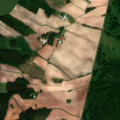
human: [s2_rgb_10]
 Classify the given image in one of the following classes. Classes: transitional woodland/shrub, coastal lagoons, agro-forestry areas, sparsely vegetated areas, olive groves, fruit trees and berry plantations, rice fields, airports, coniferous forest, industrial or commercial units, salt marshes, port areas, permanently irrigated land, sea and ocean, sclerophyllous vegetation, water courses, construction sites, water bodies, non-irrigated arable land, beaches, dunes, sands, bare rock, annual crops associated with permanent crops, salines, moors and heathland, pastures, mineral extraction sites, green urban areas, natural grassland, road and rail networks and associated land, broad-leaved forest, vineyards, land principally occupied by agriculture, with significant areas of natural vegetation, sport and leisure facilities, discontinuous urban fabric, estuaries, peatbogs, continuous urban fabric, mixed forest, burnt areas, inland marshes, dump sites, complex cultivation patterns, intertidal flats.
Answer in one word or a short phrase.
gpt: non-irrigated arable land, land principally occupied by agriculture, with significant areas of natural vegetation, broad-leaved forest, coniferous forest